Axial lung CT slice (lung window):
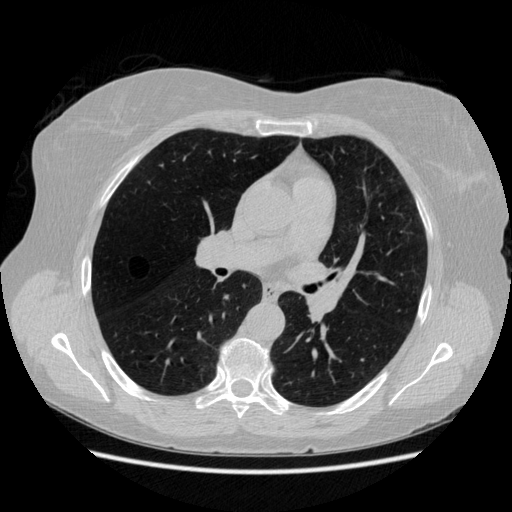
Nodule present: no